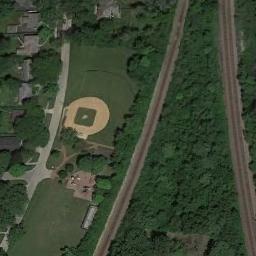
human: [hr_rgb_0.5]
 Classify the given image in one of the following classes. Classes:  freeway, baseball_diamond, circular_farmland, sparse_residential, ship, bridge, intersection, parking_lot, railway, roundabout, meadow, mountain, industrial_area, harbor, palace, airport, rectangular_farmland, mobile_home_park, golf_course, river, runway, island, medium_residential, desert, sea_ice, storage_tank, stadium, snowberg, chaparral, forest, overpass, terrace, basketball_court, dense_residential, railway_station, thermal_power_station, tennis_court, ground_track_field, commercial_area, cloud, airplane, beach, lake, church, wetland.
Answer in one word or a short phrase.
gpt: baseball_diamond